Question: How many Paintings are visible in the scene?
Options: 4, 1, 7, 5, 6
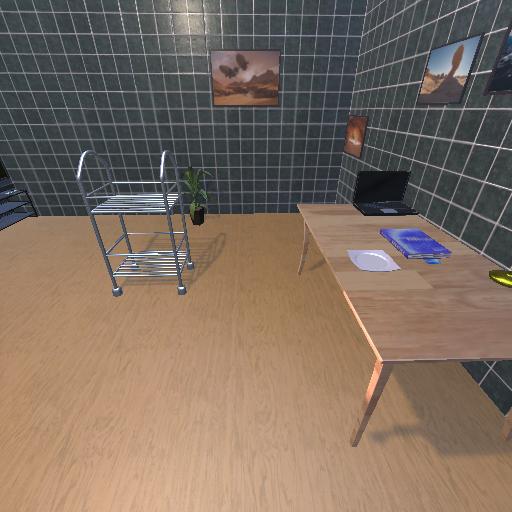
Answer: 4